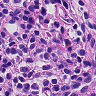
Metastatic tissue present: no